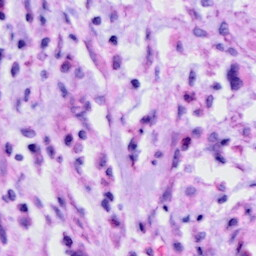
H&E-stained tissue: Cervix